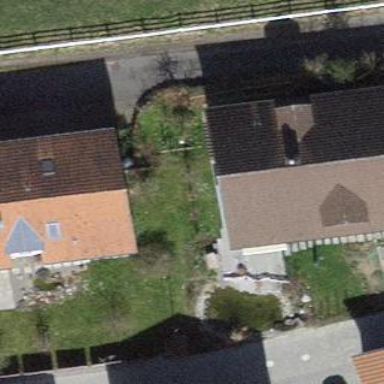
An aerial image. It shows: Simple house.